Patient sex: M
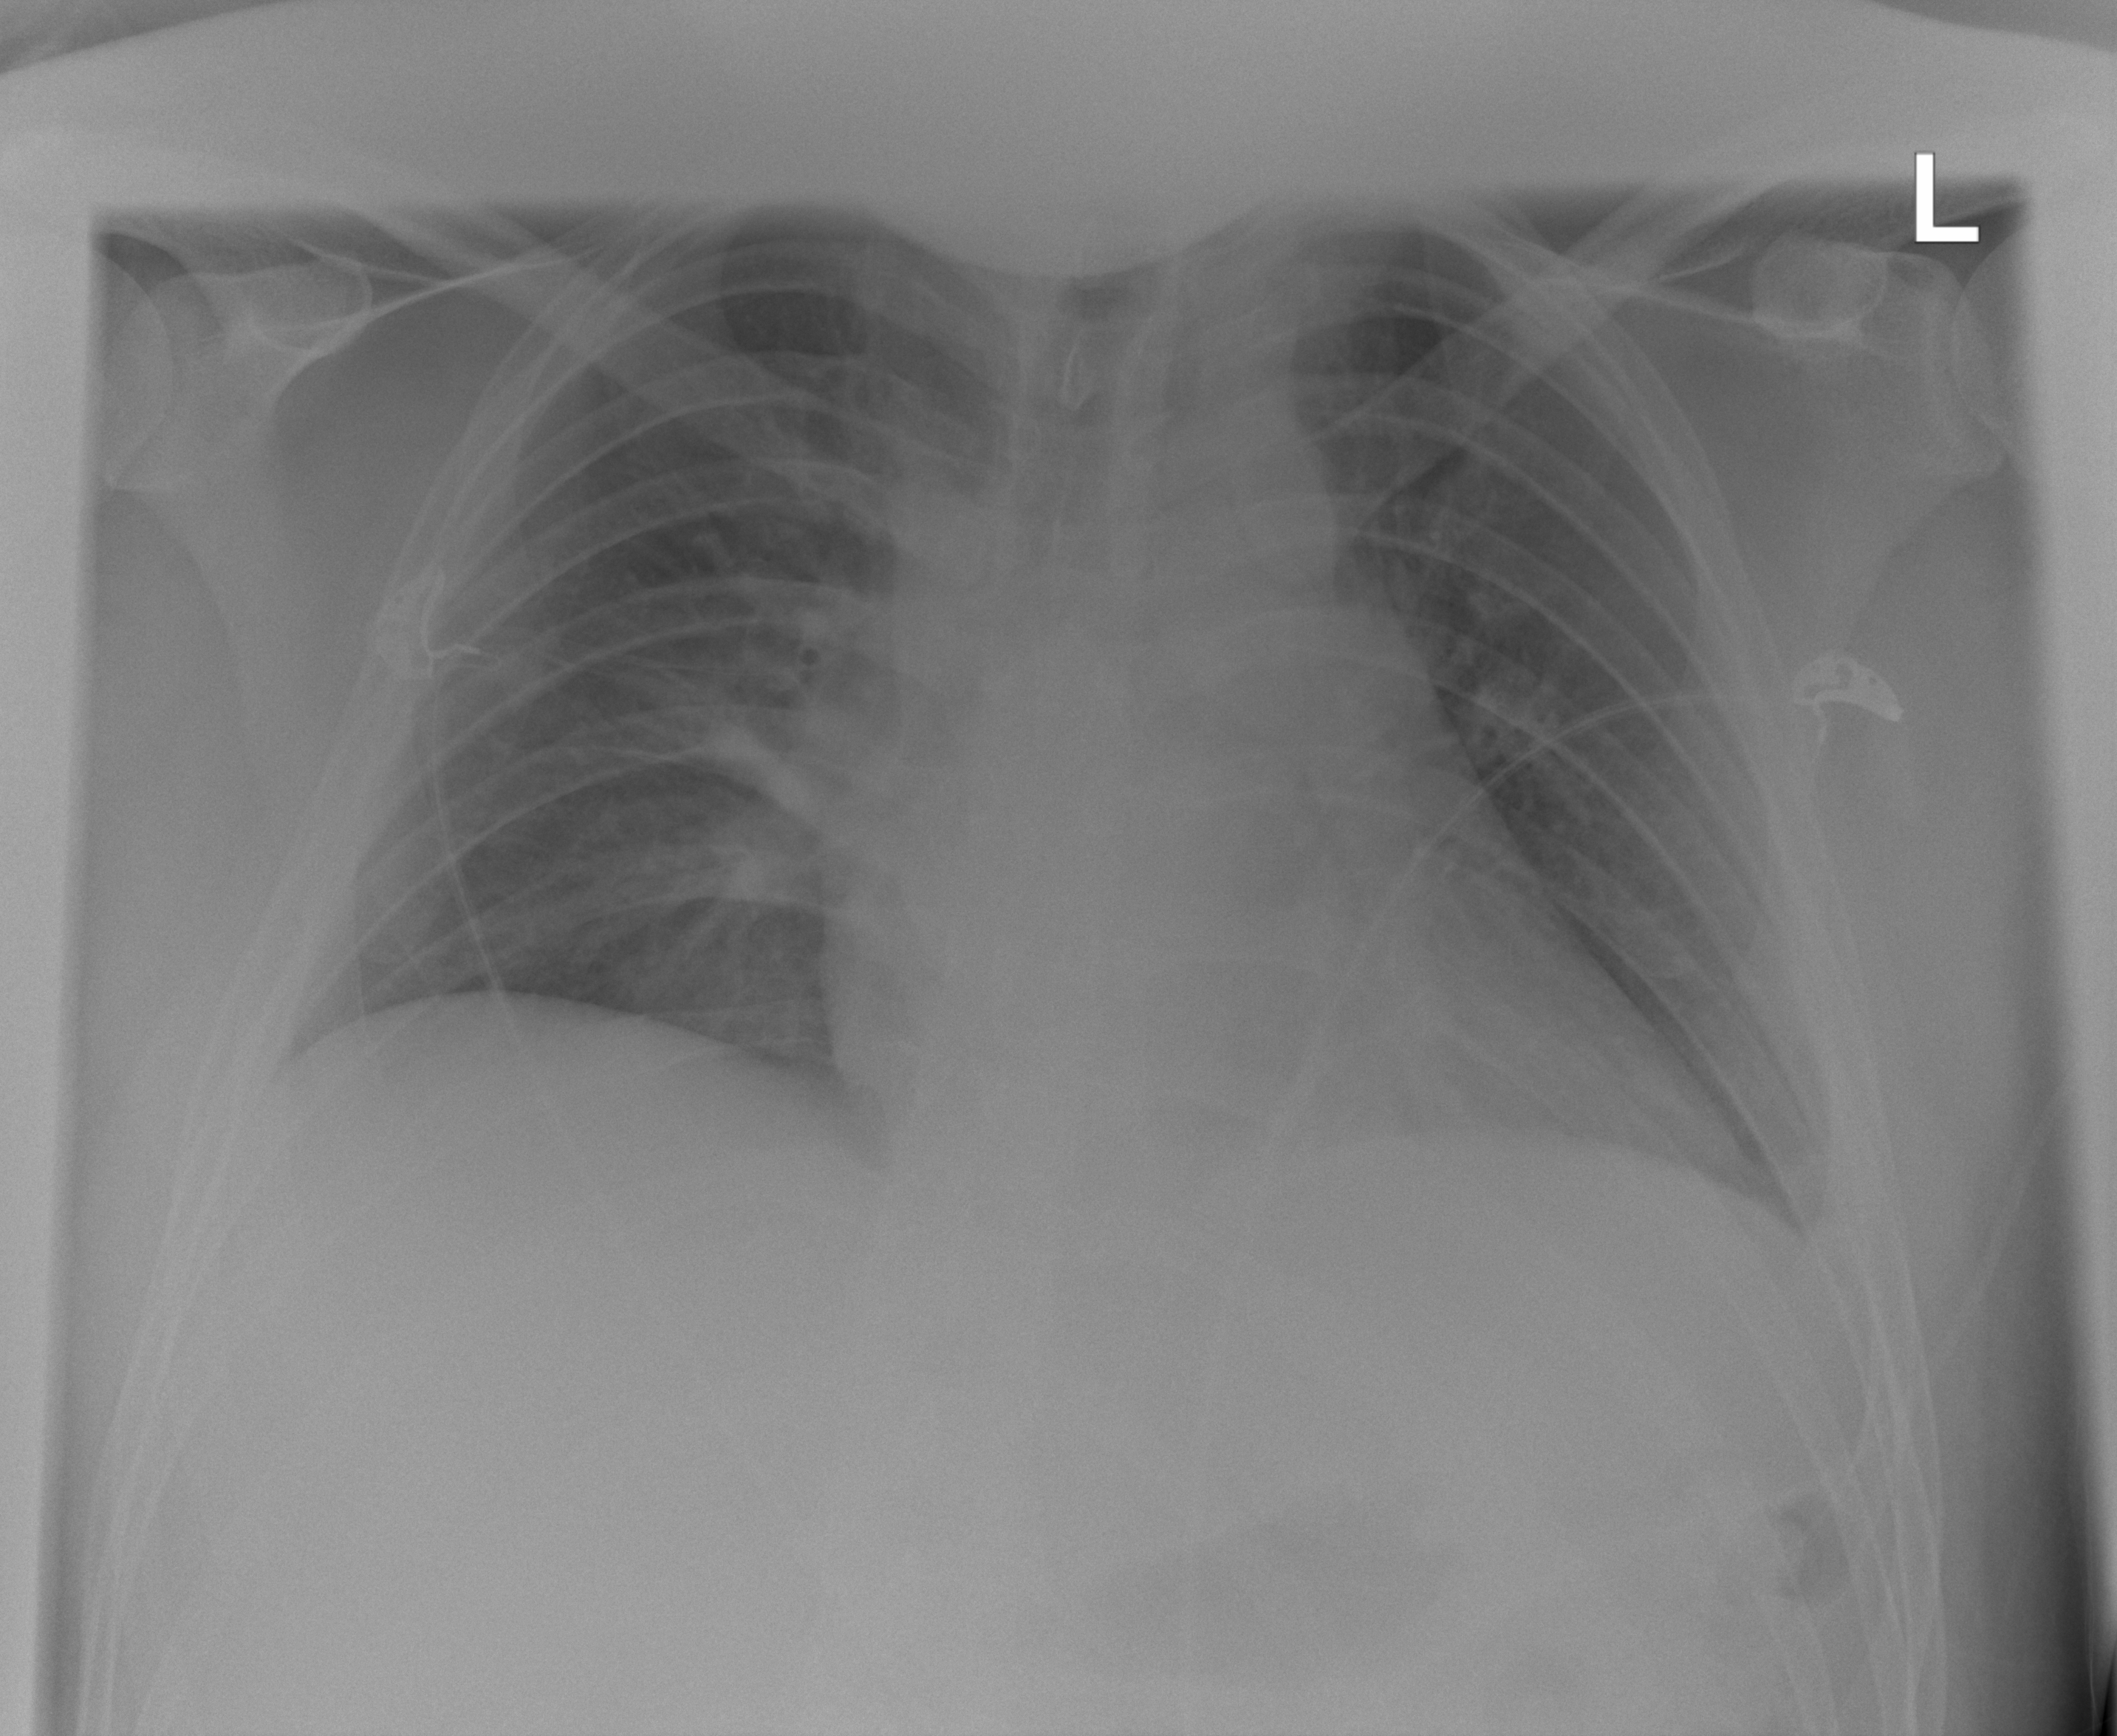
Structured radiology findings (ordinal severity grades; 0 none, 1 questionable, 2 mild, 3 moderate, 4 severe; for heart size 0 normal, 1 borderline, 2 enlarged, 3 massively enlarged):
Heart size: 1
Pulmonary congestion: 0
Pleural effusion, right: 0
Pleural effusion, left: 1
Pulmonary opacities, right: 2
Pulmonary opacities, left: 0
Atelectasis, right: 2
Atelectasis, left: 0